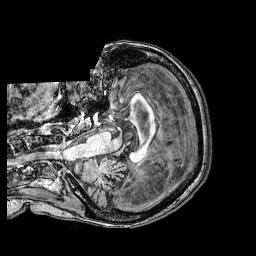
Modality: T1w
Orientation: axial
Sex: female
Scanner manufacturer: philips
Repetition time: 0.008176 s
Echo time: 0.00374 s